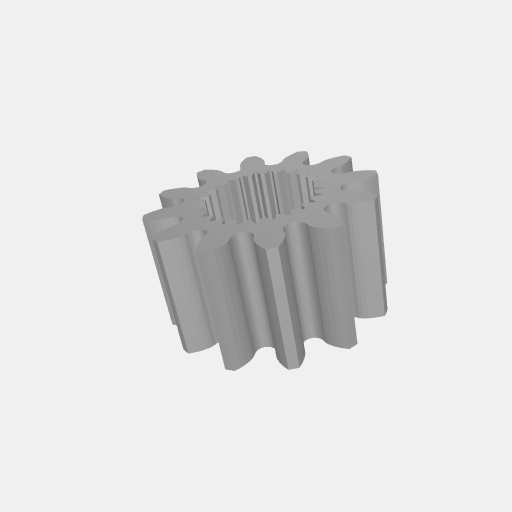
Part: ServoGear12T